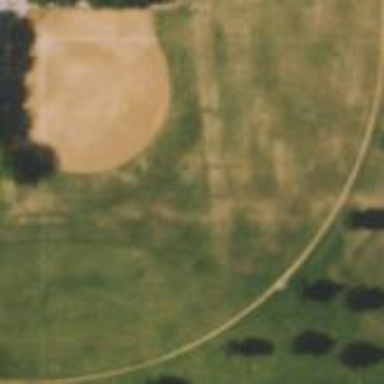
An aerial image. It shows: Baseball pitch for leisure land.